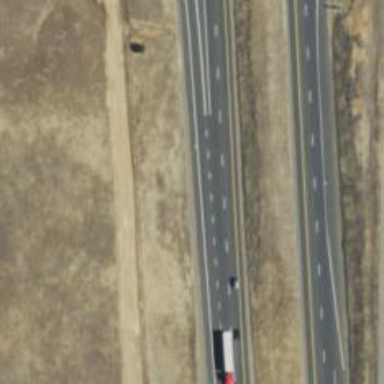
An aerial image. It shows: Asphalt motorway.